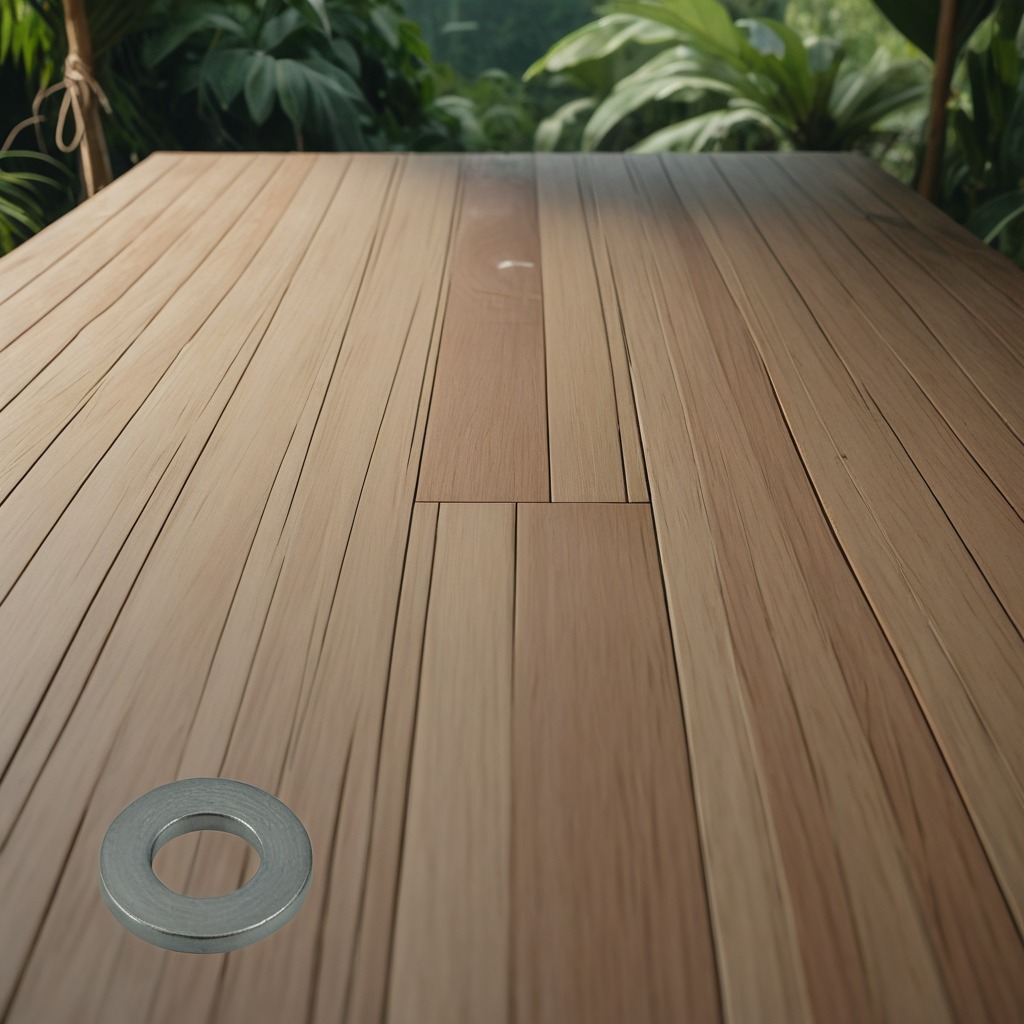
A flat metal washer is lying on a wooden table inside a jungle field workshop tent.